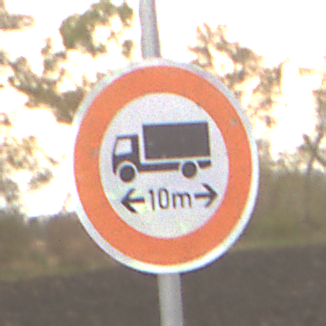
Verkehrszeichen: TatsaechlicheLaenge
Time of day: MorningAfternoon
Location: Outdoor (Nature)
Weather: Overcast
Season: NotSpecified
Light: Natural